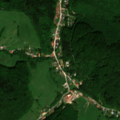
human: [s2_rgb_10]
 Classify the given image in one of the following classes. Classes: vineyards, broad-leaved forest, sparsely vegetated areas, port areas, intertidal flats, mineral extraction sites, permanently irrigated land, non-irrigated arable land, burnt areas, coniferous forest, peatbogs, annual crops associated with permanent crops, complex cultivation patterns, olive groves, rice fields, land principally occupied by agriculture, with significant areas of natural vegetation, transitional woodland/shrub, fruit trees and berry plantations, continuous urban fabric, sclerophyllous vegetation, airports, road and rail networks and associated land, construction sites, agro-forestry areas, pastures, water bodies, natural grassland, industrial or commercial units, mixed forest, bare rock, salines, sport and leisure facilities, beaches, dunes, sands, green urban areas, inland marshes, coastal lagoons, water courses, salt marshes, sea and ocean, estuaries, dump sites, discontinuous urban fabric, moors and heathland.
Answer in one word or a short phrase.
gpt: discontinuous urban fabric, pastures, complex cultivation patterns, broad-leaved forest